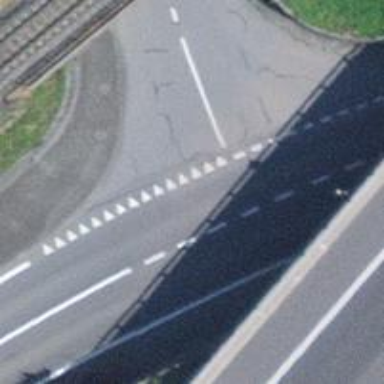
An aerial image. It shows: Road with "give way" sign.